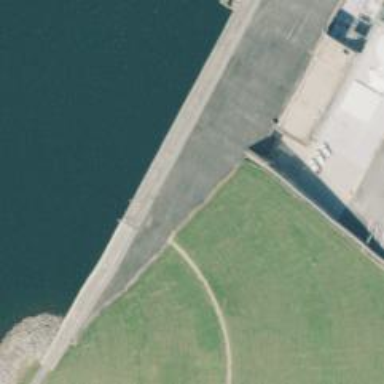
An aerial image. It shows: Dam along waterway.